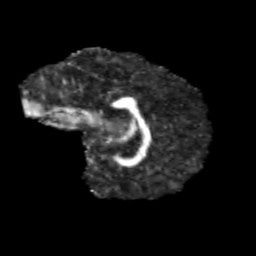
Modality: FA
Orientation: sagittal
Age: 14
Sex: female
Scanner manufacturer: siemens
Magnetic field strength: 3 T
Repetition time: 3.8 s
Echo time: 0.07 s